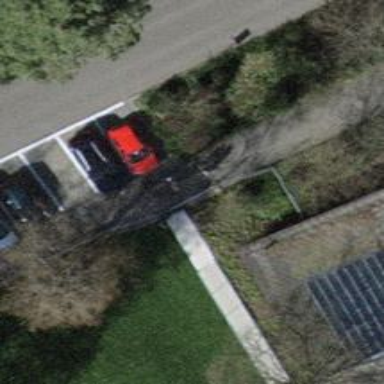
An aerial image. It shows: Hedge barrier.